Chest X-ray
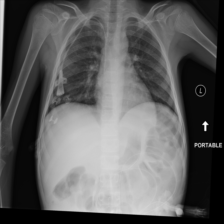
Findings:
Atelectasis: negative
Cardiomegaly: negative
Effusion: negative
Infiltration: negative
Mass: negative
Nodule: negative
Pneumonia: negative
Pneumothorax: negative
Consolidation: negative
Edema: negative
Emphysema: negative
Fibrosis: negative
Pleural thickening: negative
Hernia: negative